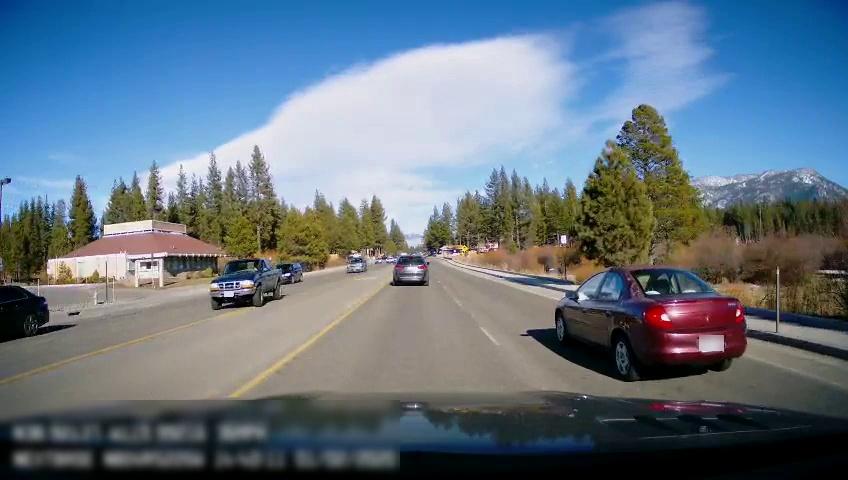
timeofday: Day
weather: Sunny
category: Drivable Space
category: Vehicles | Car
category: Vehicles | SUV
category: Vehicles | Car
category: Vehicles | Car
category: Vehicles | SUV
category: Vehicles | Car
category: Lanes | Opposite Lane
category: Lanes | Current Lane
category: Lanes | Current Lane